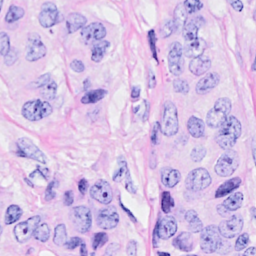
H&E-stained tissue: Breast